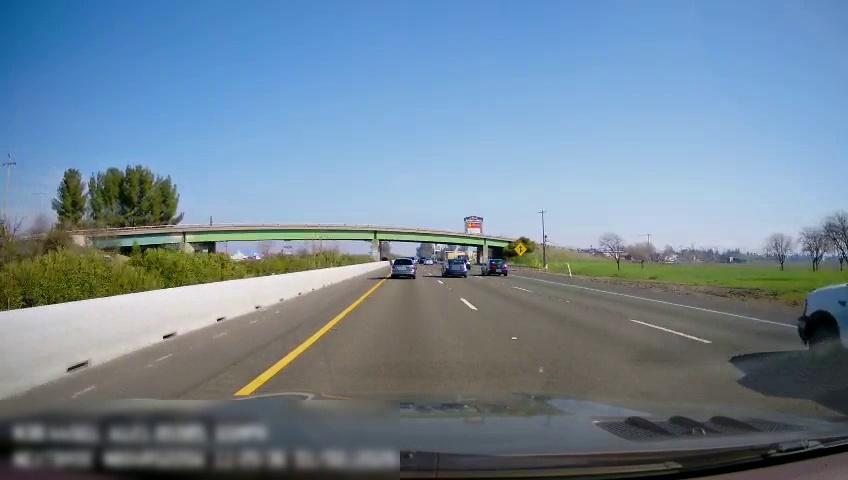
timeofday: Day
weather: Sunny
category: Drivable Space
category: Vehicles | Truck
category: Vehicles | SUV
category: Vehicles | SUV
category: Vehicles | SUV
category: Vehicles | SUV
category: Vehicles | Car
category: Vehicles | Car
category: Lanes | Current Lane
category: Lanes | Current Lane
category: Lanes | Alternate Lane
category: Lanes | Alternate Lane
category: Traffic | Signs